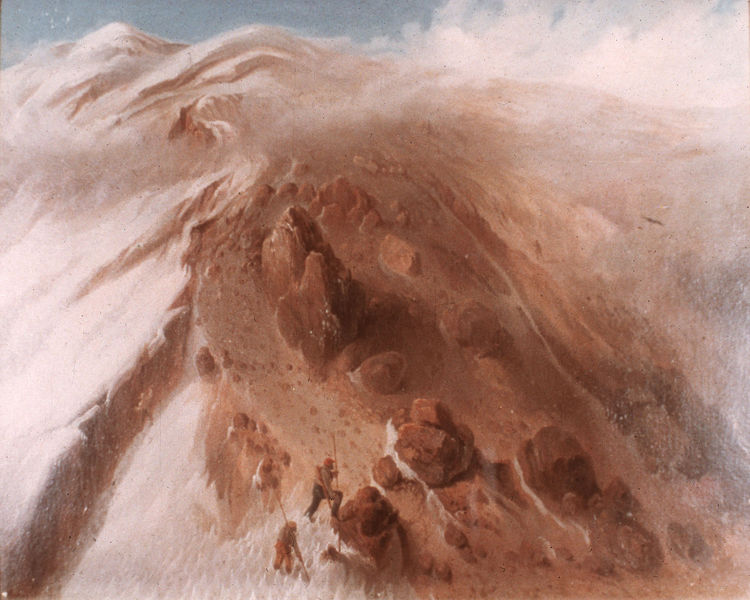
Titel: Windböe auf dem Gipfel des Itzaccihuatl
Künstler: Daniel Thomas Egerton
Schlagwörter: felsen, himmel, mann, wolken, menschen, männer, eis, schnee, personen, berghang, gipfel, gletscher, hang, bergsteiger, expedition